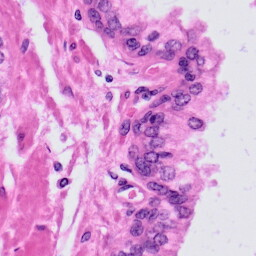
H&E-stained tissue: Prostate